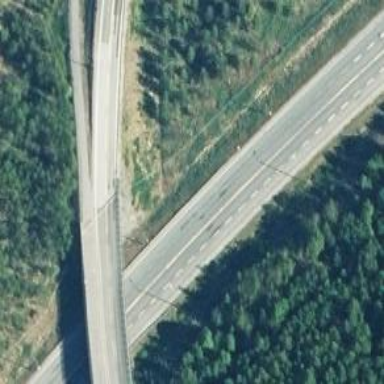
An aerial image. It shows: Asphalt trunk highway.